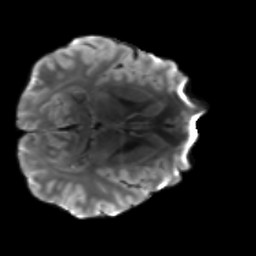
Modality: T2w
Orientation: axial
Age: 23
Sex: male
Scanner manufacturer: siemens
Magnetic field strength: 3 T
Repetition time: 3.5 s
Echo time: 0.086 s